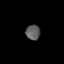
Tissue: lung
Cell type: Endothelial cells
Senescence score: 0.6117
Nuclear area (px): 211
Mean DAPI intensity: 93.024